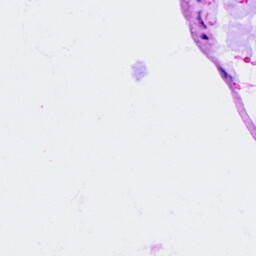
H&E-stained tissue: Ovarian